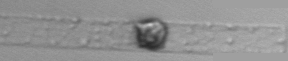
Label: Dactyliosolen_blavyanus